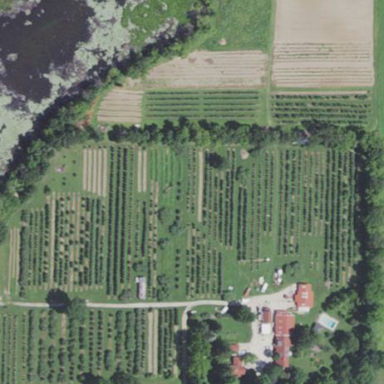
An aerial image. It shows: Orchard.